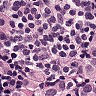
Metastatic tissue present: yes